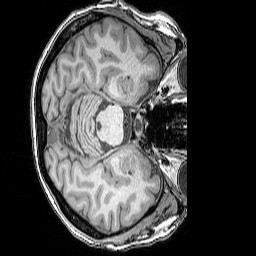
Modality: T1w
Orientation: axial
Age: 53
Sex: female
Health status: ill
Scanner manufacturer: siemens
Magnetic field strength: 3 T
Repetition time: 1.75 s
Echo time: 0.00418 s